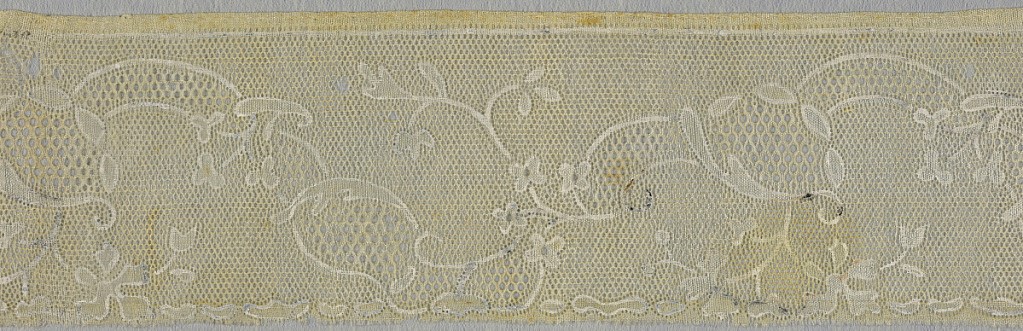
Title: Border
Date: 18th century
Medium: silk Technique: punched work
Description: Fragment of band with a design of a scrolling vine and flowers made by punching a painted pattern on a silk fabric.